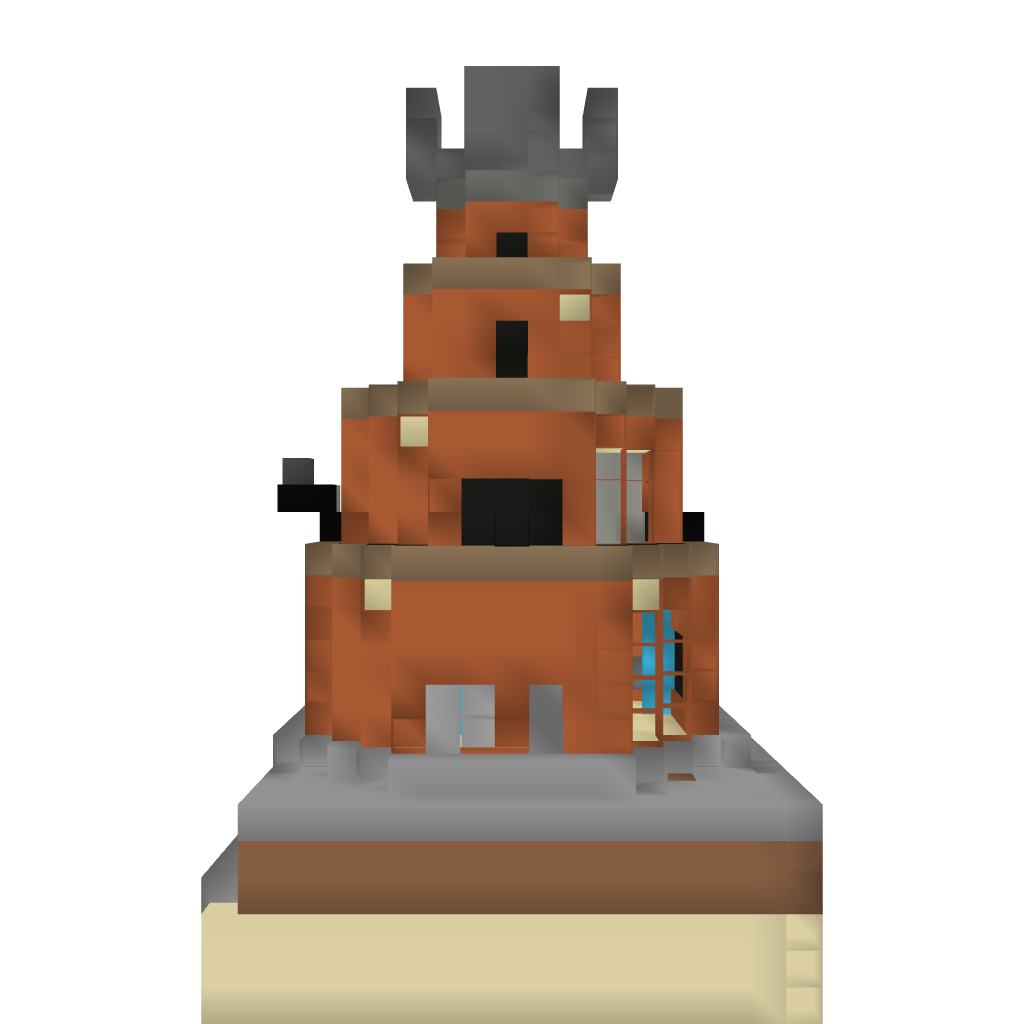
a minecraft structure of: bob sponge house¡¡